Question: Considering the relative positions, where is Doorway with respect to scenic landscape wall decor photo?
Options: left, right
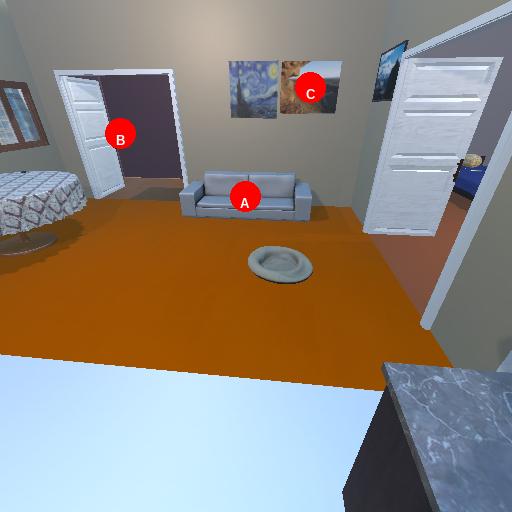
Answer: left